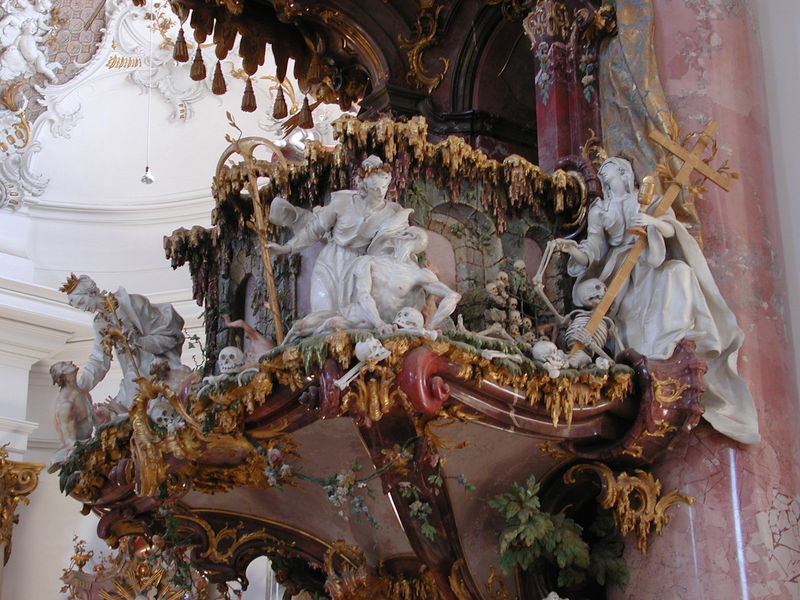
Titel: Kanzel
Künstler: Johann Joseph Christian
Standort: Reutlingen, Kloster Zwiefalten (EU - D - BW)
Schlagwörter: mann, nackt, weiß, frauen, frau, holz, licht, marmor, säule, rot, barock, schädel, tod, tot, kirche, figur, gold, krone, stab, figuren, stuck, kreuz, altar, skelett, kanzel, sterben, heilige, maria, totenschädel, auferstehung, alabaster, erhöht, kruez, schalldeckel, fides, marmot, tofd